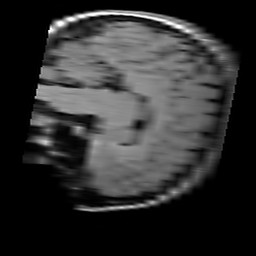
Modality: T1w
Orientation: sagittal
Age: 23
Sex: female
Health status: healthy
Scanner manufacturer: siemens
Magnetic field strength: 3 T
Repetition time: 4.1 s
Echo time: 0.0085 s